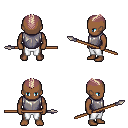
a pixel art fantasy rpg character, male body template, human, dark skin, steel chest armor, white pants, white blonde short mohawk hairstyle, spear, four views (front, back, left, right), 2x2 character sprite sheet, small pixel art, hard edges, no anti-aliasing